Question: I would like to launch my android application from a contact menu which is displayed after clicking on a contact shortcut on android desktop, like on attached graphic.
I couldn't find any materials on this in docs, but I think it should be possible, as i.e. facebook application puts it's icon in this menu. I tried to find something in it's AndroidManifest.xml file but with no effect (I'm not familiar with android development so I don't even know what to look for - Activity, intent, intent-filter, provider?
I would appreciate link to docs or at least hint on terminology to google for.
//edit
It seems that my question is duplicate of : <URL> which has some helpful resources.

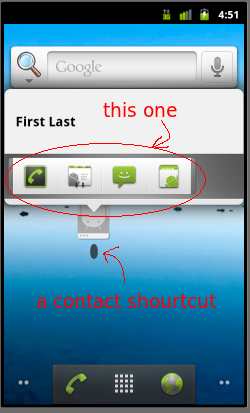
Answer: They are called quick actions in android by the way..
<URL>